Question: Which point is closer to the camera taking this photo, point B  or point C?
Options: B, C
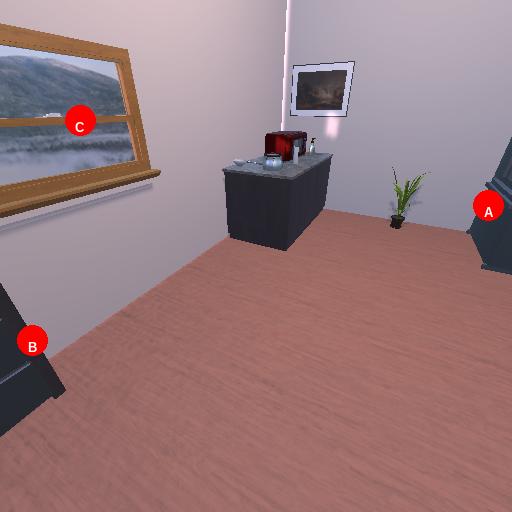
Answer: B